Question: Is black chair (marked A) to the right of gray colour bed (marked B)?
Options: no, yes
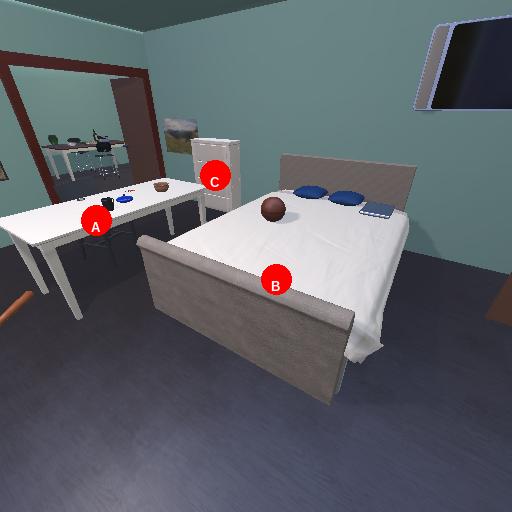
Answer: no